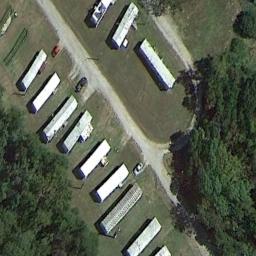
Label: residential